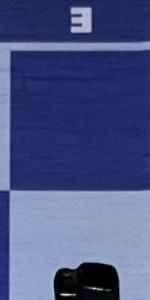
Label: Empty